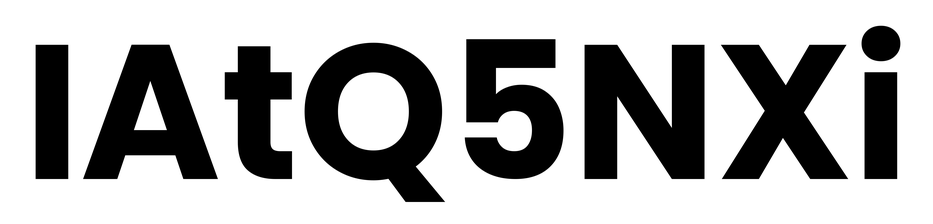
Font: Poppins-Bold